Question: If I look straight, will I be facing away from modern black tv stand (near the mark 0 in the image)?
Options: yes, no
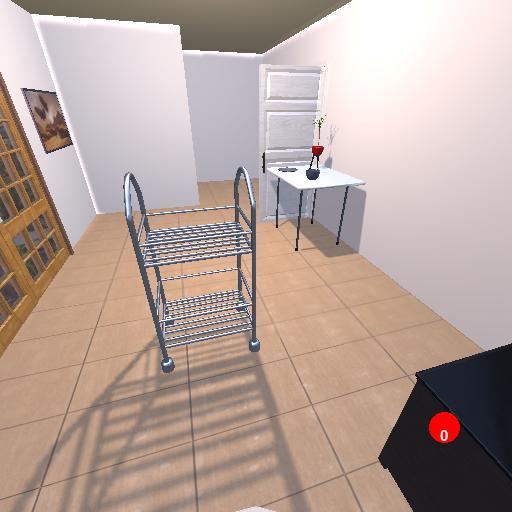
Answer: yes